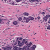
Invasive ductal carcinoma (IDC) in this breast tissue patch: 0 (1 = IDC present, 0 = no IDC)